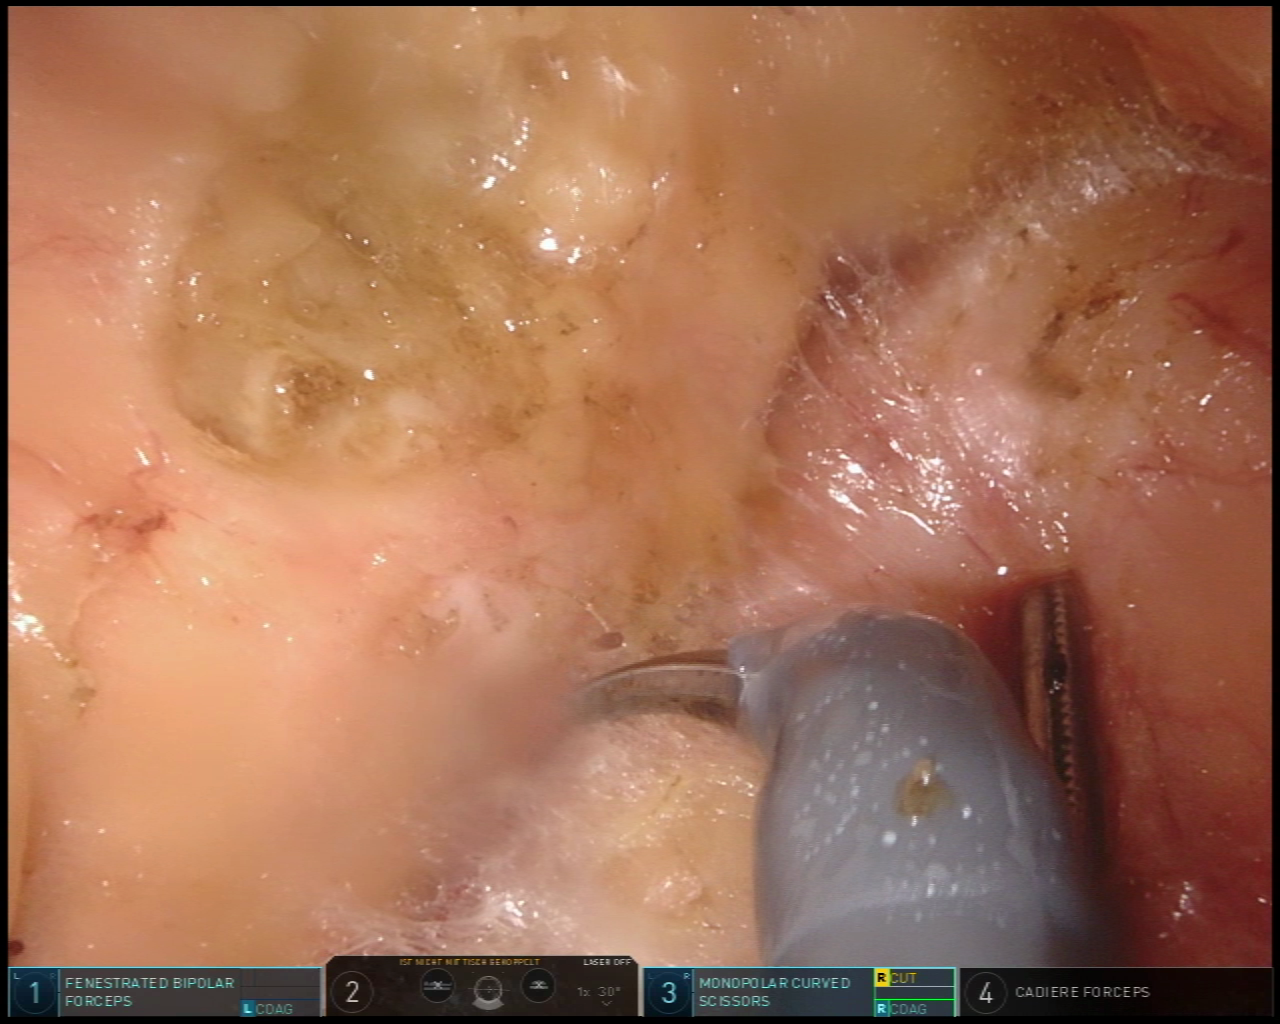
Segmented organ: pancreas
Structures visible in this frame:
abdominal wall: no
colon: no
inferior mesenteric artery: no
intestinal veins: no
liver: no
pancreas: yes
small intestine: no
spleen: no
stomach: no
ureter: no
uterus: no
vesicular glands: no